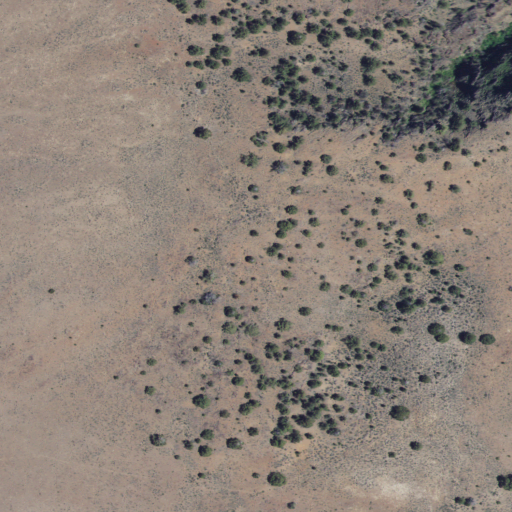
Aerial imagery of mountain in Idaho named June Grass Table containing shrub and grassland